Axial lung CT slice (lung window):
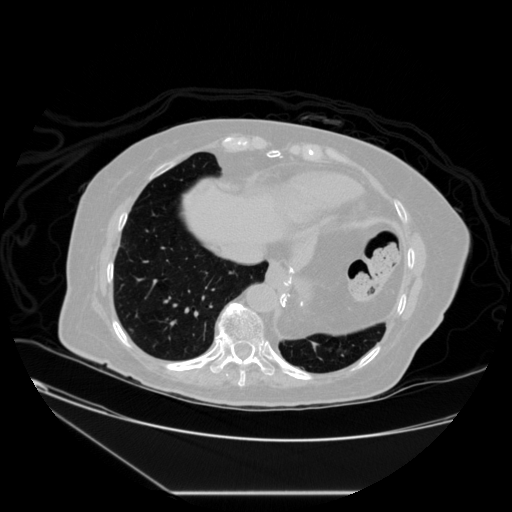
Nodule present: no